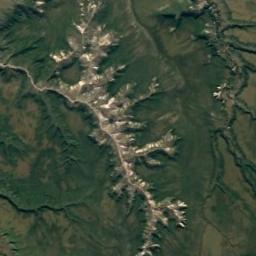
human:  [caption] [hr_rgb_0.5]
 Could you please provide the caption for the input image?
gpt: The mountain is full of green plants with lines of bare land .

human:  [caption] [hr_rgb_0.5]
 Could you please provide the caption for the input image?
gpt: Seventy percent of the area on this mountain is covered by vegetation .

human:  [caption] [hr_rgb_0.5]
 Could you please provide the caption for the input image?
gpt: Many trees are on the mountain .

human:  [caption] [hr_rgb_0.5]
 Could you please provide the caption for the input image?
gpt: The folded mountain has a series of rugged mountains and is covered with some vegetation .

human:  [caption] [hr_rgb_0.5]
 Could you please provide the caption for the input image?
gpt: There are some rifts and green land on the mountain .